Aerial crown-view tile of a tropical tree (Barro Colorado Island, Panama), acquired 20250616:
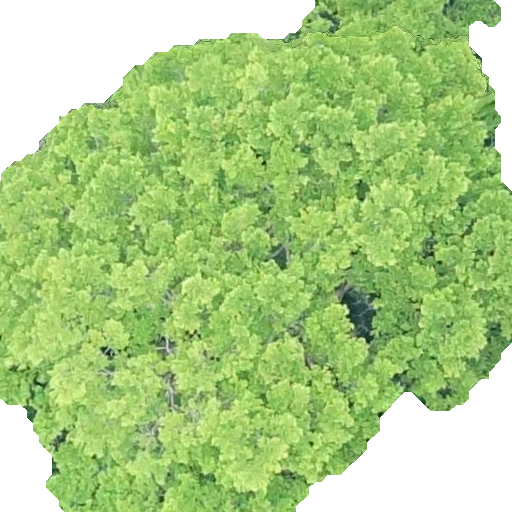
Species: Terminalia amazonia
GBIF accepted scientific name: Terminalia amazonica
Crown area: 326.729 m²